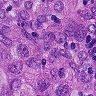
Metastatic tissue present: yes